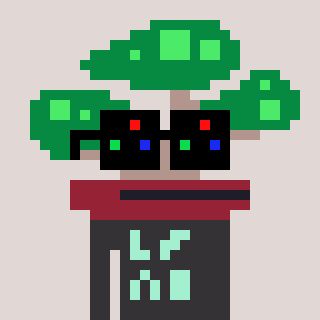
a pixel art character with square black sunglasses, a bonsai-shaped head and a grayscale-colored body on a warm background